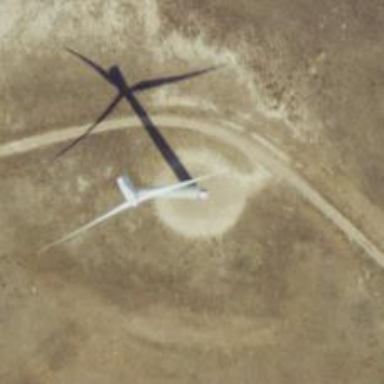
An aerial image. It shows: Wind power generator with wind turbines.